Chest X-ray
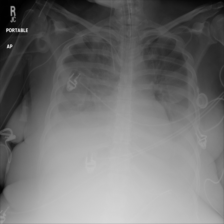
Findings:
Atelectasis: negative
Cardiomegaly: negative
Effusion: negative
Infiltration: negative
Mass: negative
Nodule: negative
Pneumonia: negative
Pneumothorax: negative
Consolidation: negative
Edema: negative
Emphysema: negative
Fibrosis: negative
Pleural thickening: negative
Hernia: negative